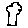
Label: tree